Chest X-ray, PA view. Patient: 49 years old, sex F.
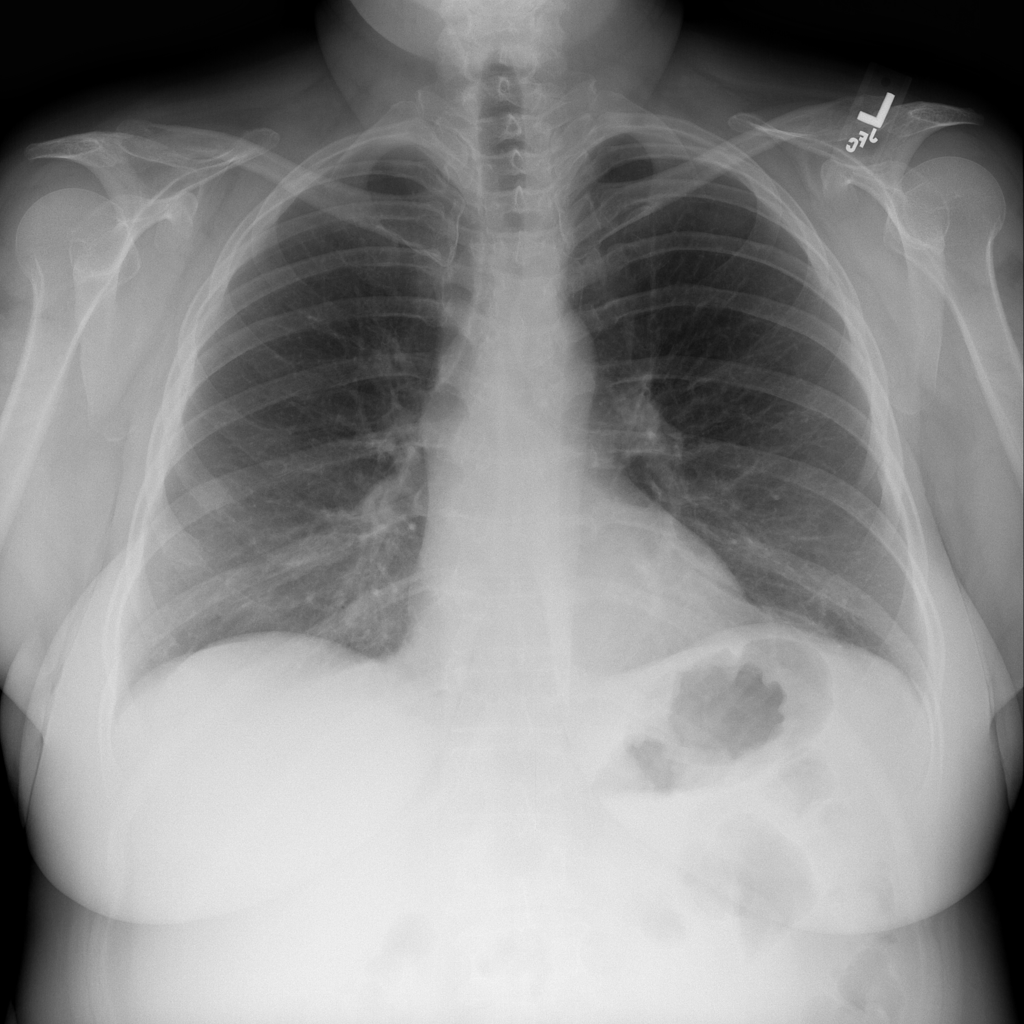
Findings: No Finding